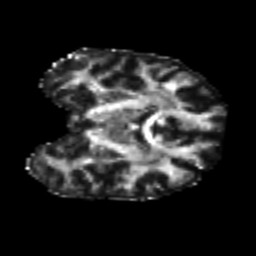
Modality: FA
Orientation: coronal
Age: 37
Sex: male
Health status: healthy
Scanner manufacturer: ge
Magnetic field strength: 3 T
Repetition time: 11 s
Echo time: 0.072 s